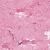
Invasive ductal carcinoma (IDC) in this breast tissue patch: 0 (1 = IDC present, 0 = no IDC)